Question: I need to get the newest records from the below table for each indicator name, for example the GI of data 2015-11-16 and GO of 2015-11-14.
How can I achieve this?
Thanks

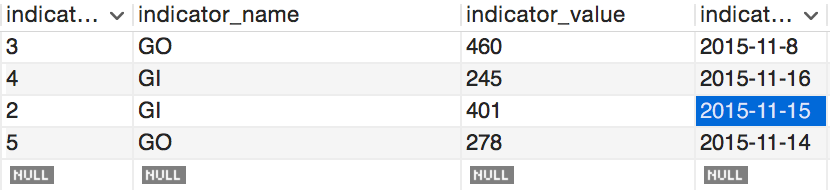
Answer: There are many ways to achieve this and is called 'group wise maximum'
<URL>
'''
select t1.* from table_name t1
join (
select indicator_name,max(indicator_date) as indicator_date from table_name
group by indicator_name
)t2
on t1.indicator_name = t2.indicator_name
and t1.indicator_date = t2.indicator_date
'''